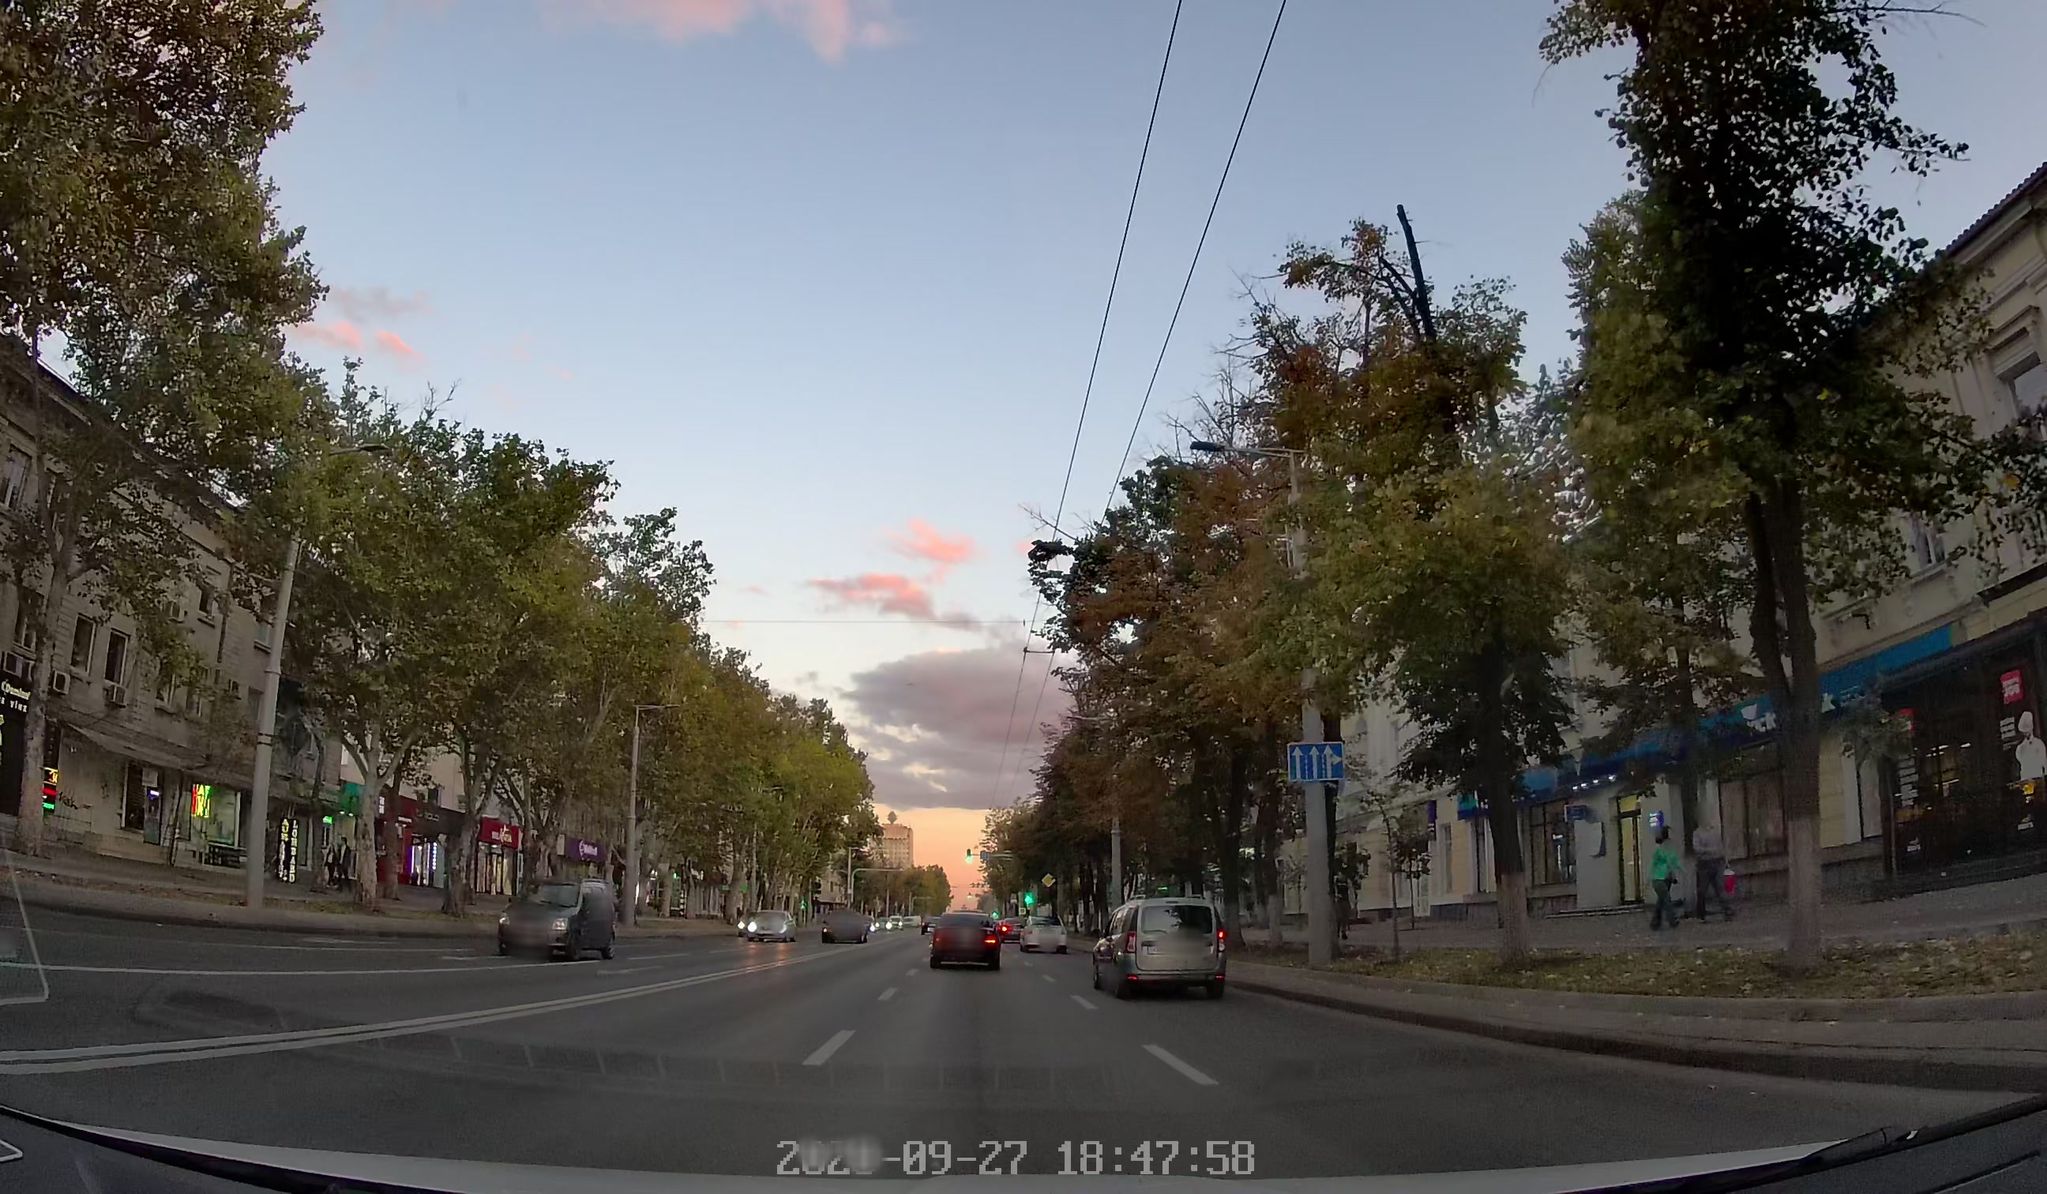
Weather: clear
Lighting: dusk/dawn
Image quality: good
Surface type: driving surface
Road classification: primary
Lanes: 6
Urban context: urban centre
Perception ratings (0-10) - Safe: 1.03, Lively: 8.7, Beautiful: 5.16, Boring: 1.51, Depressing: 0.82, Wealthy: 5.44